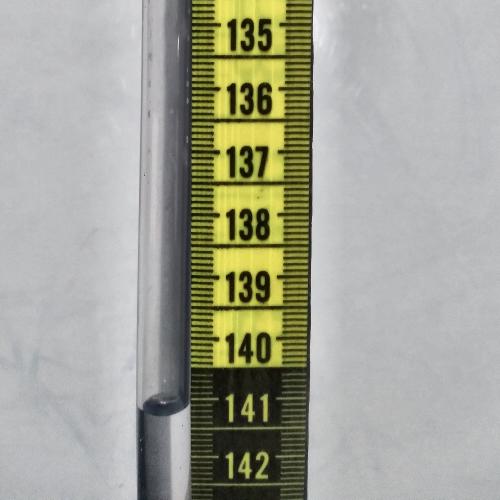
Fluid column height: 141.1 cm